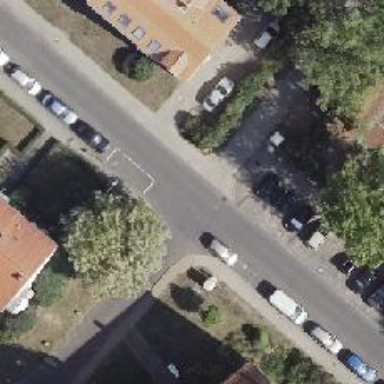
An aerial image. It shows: Residential road with asphalt surface. There are sidewalks on both sides and lane for parking on the right.